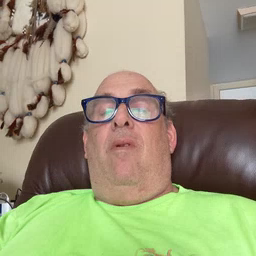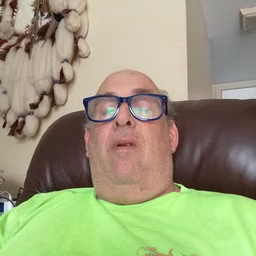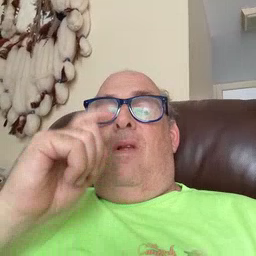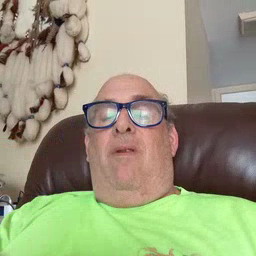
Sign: gift